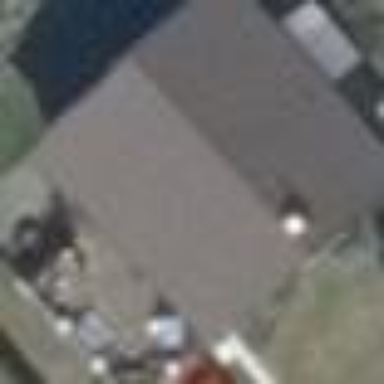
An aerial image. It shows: Gabled roofed house.